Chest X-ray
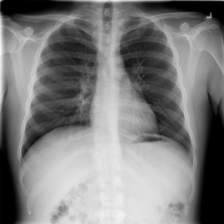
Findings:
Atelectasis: negative
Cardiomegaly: negative
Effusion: negative
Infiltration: negative
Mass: negative
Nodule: negative
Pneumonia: negative
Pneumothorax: negative
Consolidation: negative
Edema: negative
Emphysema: negative
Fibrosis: negative
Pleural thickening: negative
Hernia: negative